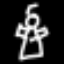
Label: angel